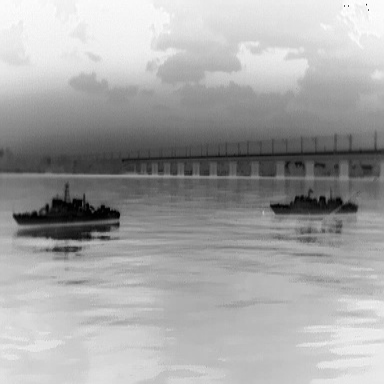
There are two warships in the infrared image.